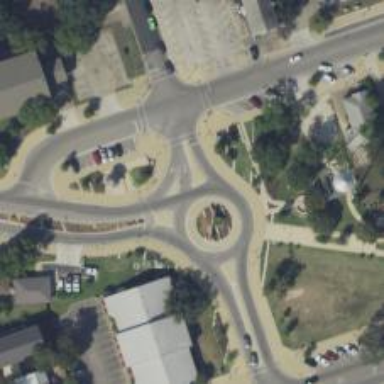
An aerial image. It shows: Tertiary road made of asphalt leading to roundabout junction.